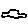
Label: car